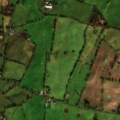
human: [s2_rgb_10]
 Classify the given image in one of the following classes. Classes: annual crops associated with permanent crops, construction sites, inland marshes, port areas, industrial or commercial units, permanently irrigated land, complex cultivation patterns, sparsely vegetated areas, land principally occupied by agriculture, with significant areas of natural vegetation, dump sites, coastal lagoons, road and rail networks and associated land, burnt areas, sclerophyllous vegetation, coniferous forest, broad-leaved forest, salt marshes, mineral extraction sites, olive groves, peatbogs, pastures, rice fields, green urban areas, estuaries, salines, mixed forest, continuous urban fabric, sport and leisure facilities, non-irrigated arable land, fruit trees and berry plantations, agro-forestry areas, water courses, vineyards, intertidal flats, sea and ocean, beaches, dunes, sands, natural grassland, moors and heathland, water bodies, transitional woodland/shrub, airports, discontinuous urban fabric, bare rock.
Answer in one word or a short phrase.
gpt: non-irrigated arable land, pastures